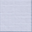
Piece: xx